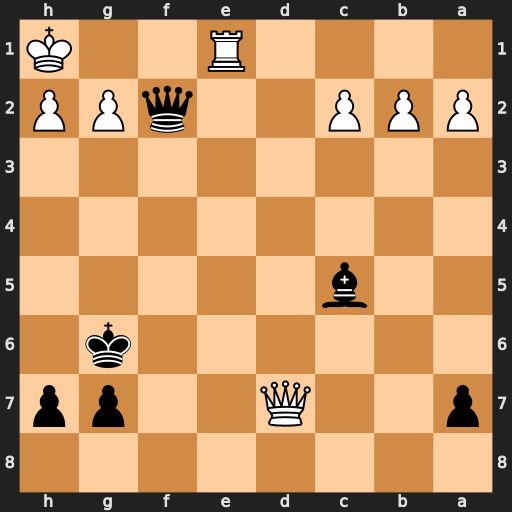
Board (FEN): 8/p2Q2pp/6k1/2b5/8/8/PPP2qPP/4R2K
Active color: b
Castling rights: -
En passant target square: -
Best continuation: Qxe1#